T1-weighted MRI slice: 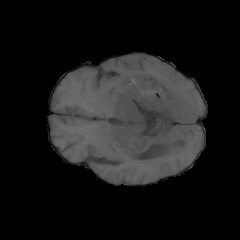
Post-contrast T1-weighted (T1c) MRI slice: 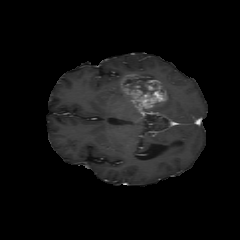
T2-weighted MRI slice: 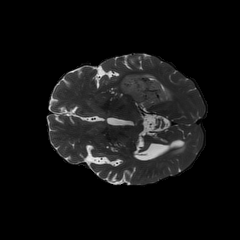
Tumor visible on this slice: yes